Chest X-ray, PA view. Patient: 50 years old, sex M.
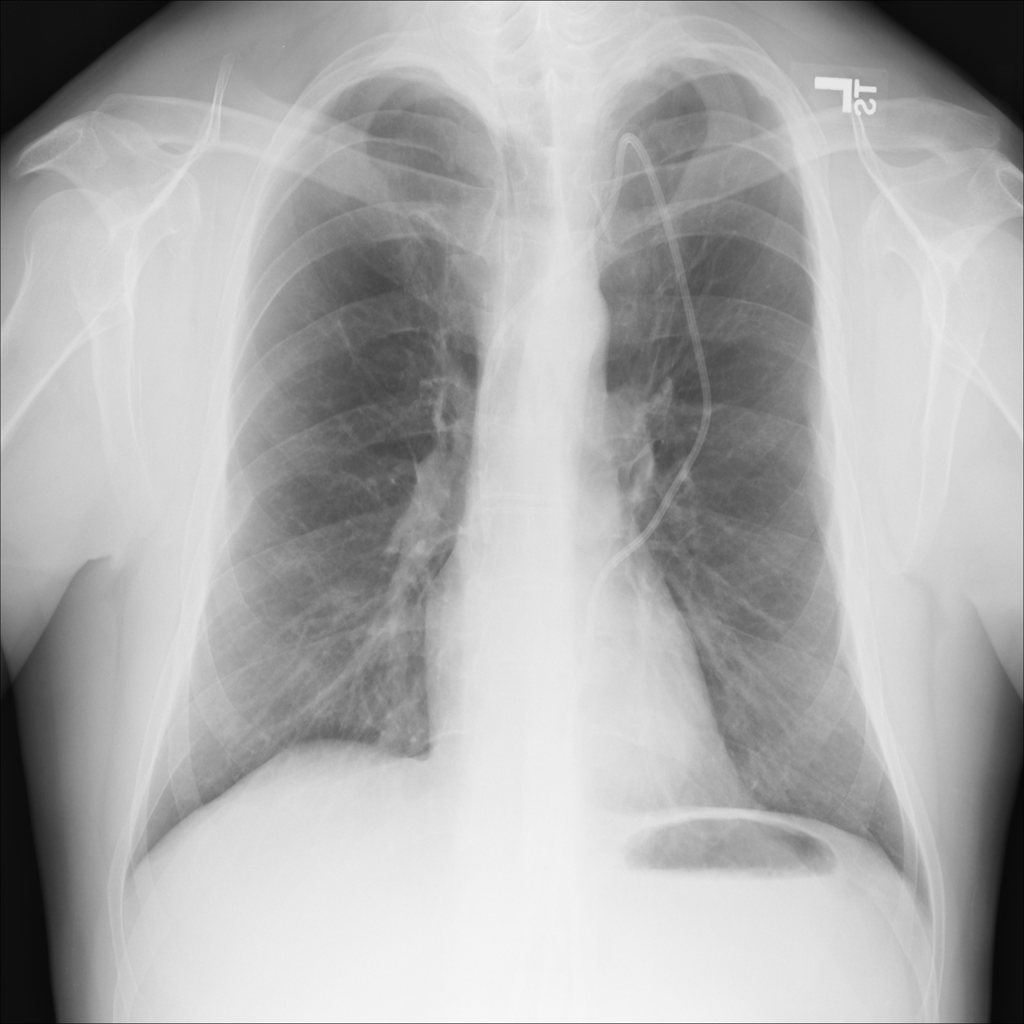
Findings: Fibrosis